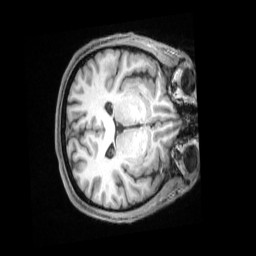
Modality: T1w
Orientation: axial
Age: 38
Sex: male
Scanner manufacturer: siemens
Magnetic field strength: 3 T
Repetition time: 2 s
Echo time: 0.00339 s